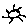
Label: sun